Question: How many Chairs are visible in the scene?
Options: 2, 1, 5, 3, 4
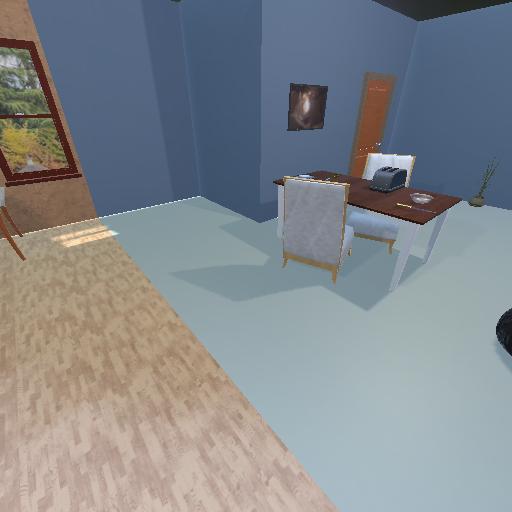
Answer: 2